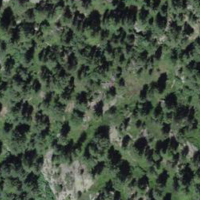
EUNIS habitat code: 43
Species observed at this site:
Chamaenerion dodonaei